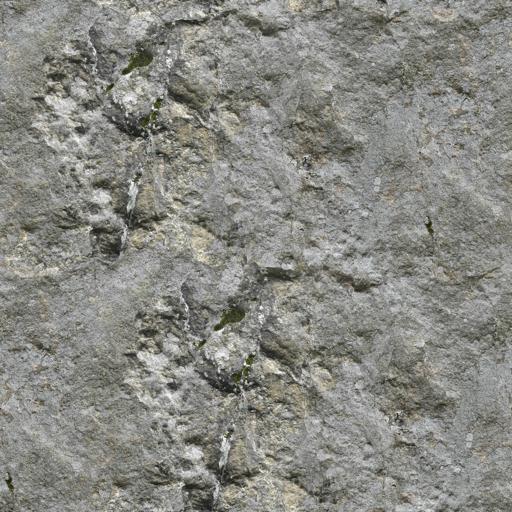
Tags: dark rock rough